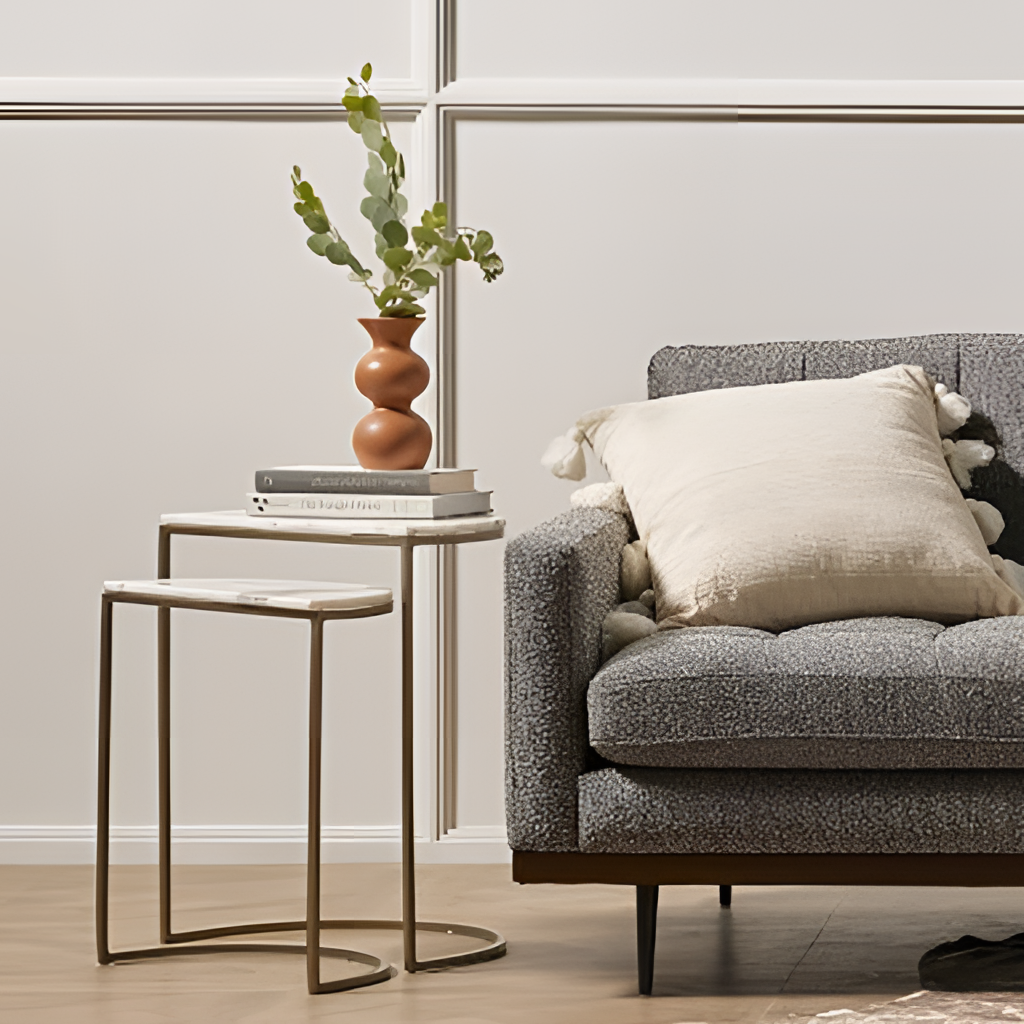
fabric armchair, living room, wood flooring, with plank pattern, beige paint wallpaper, with solid pattern, modern